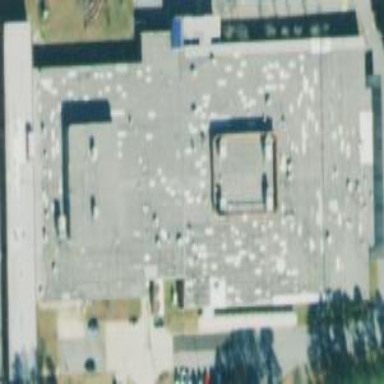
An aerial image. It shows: School building.